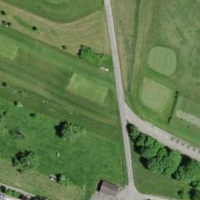
EUNIS habitat code: 24
Species observed at this site:
Tettigonia viridissima
Roeseliana roeselii